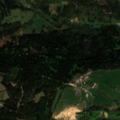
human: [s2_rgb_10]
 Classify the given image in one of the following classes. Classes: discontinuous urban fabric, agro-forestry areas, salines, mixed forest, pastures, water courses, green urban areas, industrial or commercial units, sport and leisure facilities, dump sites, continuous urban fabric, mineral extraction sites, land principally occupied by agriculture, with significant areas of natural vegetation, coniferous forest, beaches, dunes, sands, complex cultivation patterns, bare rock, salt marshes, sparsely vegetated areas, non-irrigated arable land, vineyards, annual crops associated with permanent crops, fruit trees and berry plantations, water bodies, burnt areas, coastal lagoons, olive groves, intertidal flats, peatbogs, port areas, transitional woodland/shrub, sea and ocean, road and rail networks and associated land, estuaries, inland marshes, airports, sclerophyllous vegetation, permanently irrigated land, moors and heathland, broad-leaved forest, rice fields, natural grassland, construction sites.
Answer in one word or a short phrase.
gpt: pastures, land principally occupied by agriculture, with significant areas of natural vegetation, coniferous forest, mixed forest